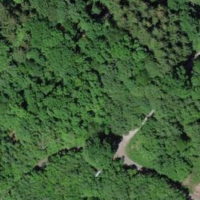
EUNIS habitat code: 43
Species observed at this site:
Euphorbia cyparissias
Lonicera acuminata